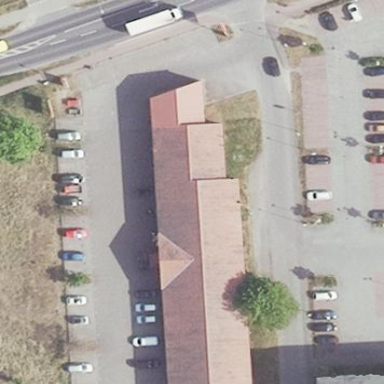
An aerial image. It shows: Car repair shop located in building.